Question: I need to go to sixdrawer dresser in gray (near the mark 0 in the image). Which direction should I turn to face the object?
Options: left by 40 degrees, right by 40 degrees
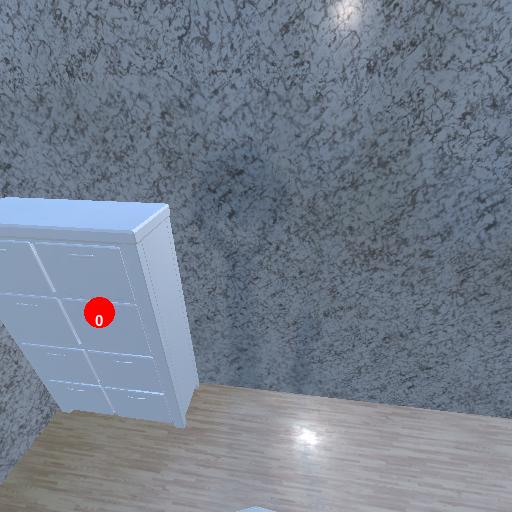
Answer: left by 40 degrees